Aerial crown-view tile of a tropical tree (Barro Colorado Island, Panama), acquired 20241216:
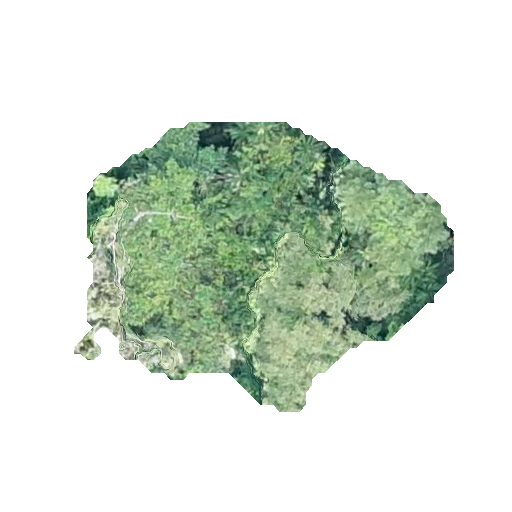
Species: Cecropia insignis
GBIF accepted scientific name: Cecropia insignis
Crown area: 108.811 m²